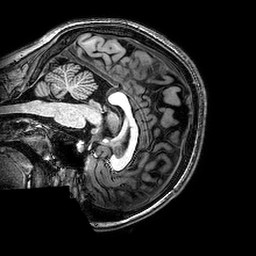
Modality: T1w
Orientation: sagittal
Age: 22
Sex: female
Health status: healthy
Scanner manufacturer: philips
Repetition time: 0.008239 s
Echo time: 0.00381 s